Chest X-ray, PA view. Patient: 60 years old, sex F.
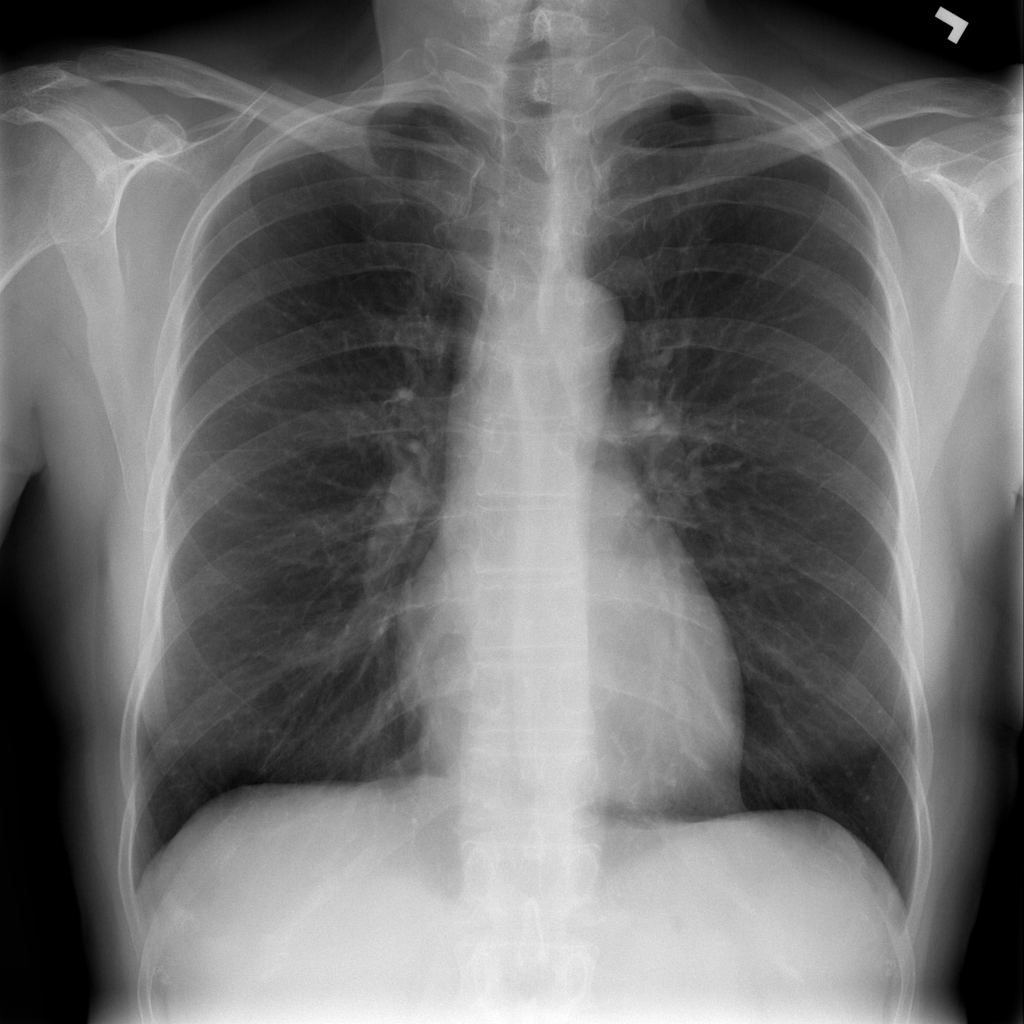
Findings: Infiltration